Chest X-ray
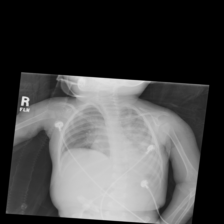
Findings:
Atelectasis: negative
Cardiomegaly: negative
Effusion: negative
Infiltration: positive
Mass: negative
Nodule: negative
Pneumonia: negative
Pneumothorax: negative
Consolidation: negative
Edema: negative
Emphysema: negative
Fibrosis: negative
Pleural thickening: negative
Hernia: negative